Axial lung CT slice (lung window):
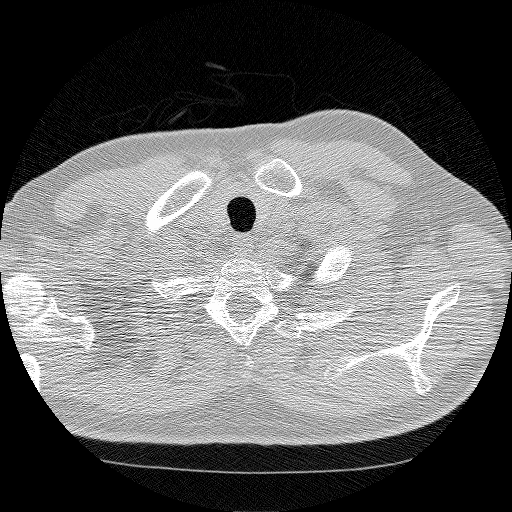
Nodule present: no